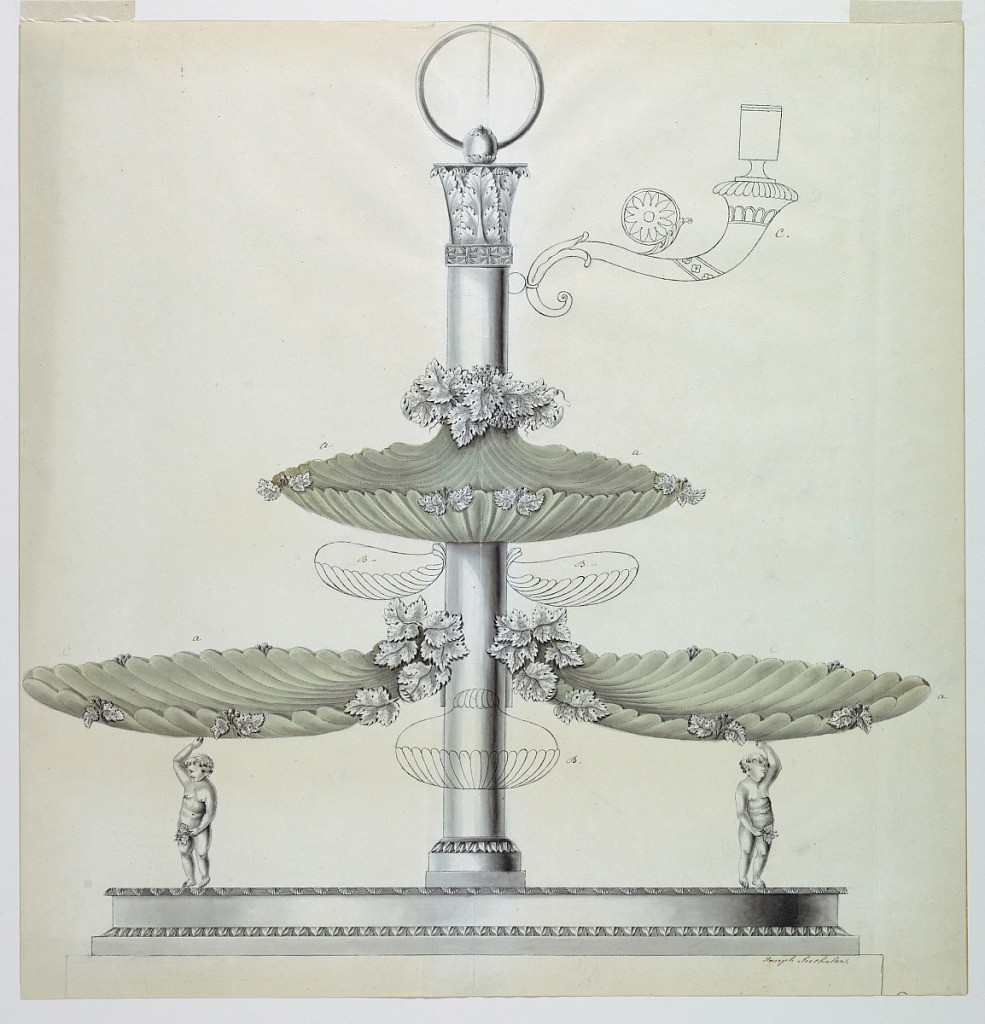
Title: Design for a Centerpiece
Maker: Joseph Anton Seethaler II, German, 1799–1868
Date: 1827-1835
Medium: Pen and black, brown ink, brush and gray wash, graphite on cream wove paper
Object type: drawing
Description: Three large and three small shell-shaped bowls and a branch with a socket are fastened to a central post which is topped by a ring. Two boys support lower ones of the large bowls. The branch and the small bowls are outlined.